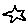
Label: star